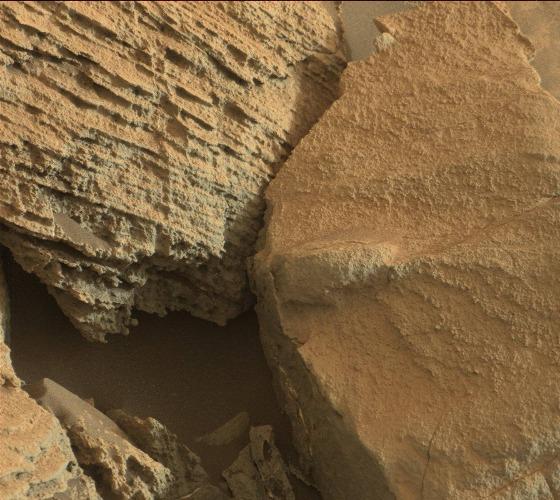
Terrain classes present: Bedrock, Gravel / Sand / Soil, Shadow